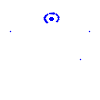
Particle: kaon